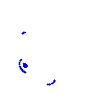
Particle: electron